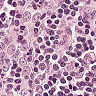
Metastatic tissue present: no